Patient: sex M, age 31
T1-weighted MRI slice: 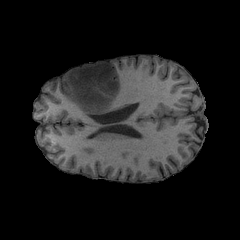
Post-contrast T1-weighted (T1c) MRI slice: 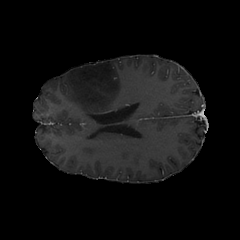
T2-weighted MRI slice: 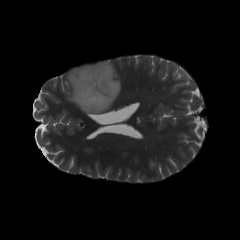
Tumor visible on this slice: yes
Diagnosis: Astrocytoma, IDH-mutant
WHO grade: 2